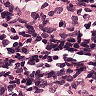
Metastatic tissue present: no